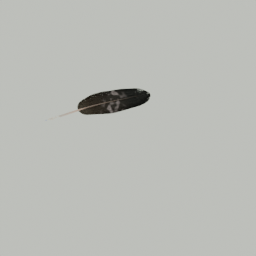
Label: tools